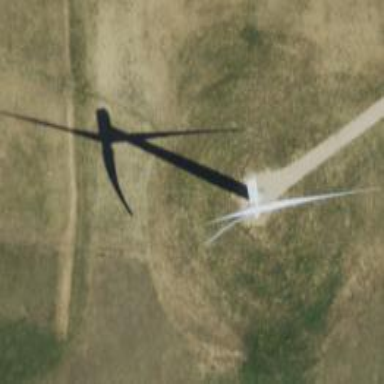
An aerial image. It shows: Wind generator powered by horizontal axis wind turbine.